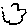
Label: cloud